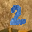
Label: 2